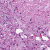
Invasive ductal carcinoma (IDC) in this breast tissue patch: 0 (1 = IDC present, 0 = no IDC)